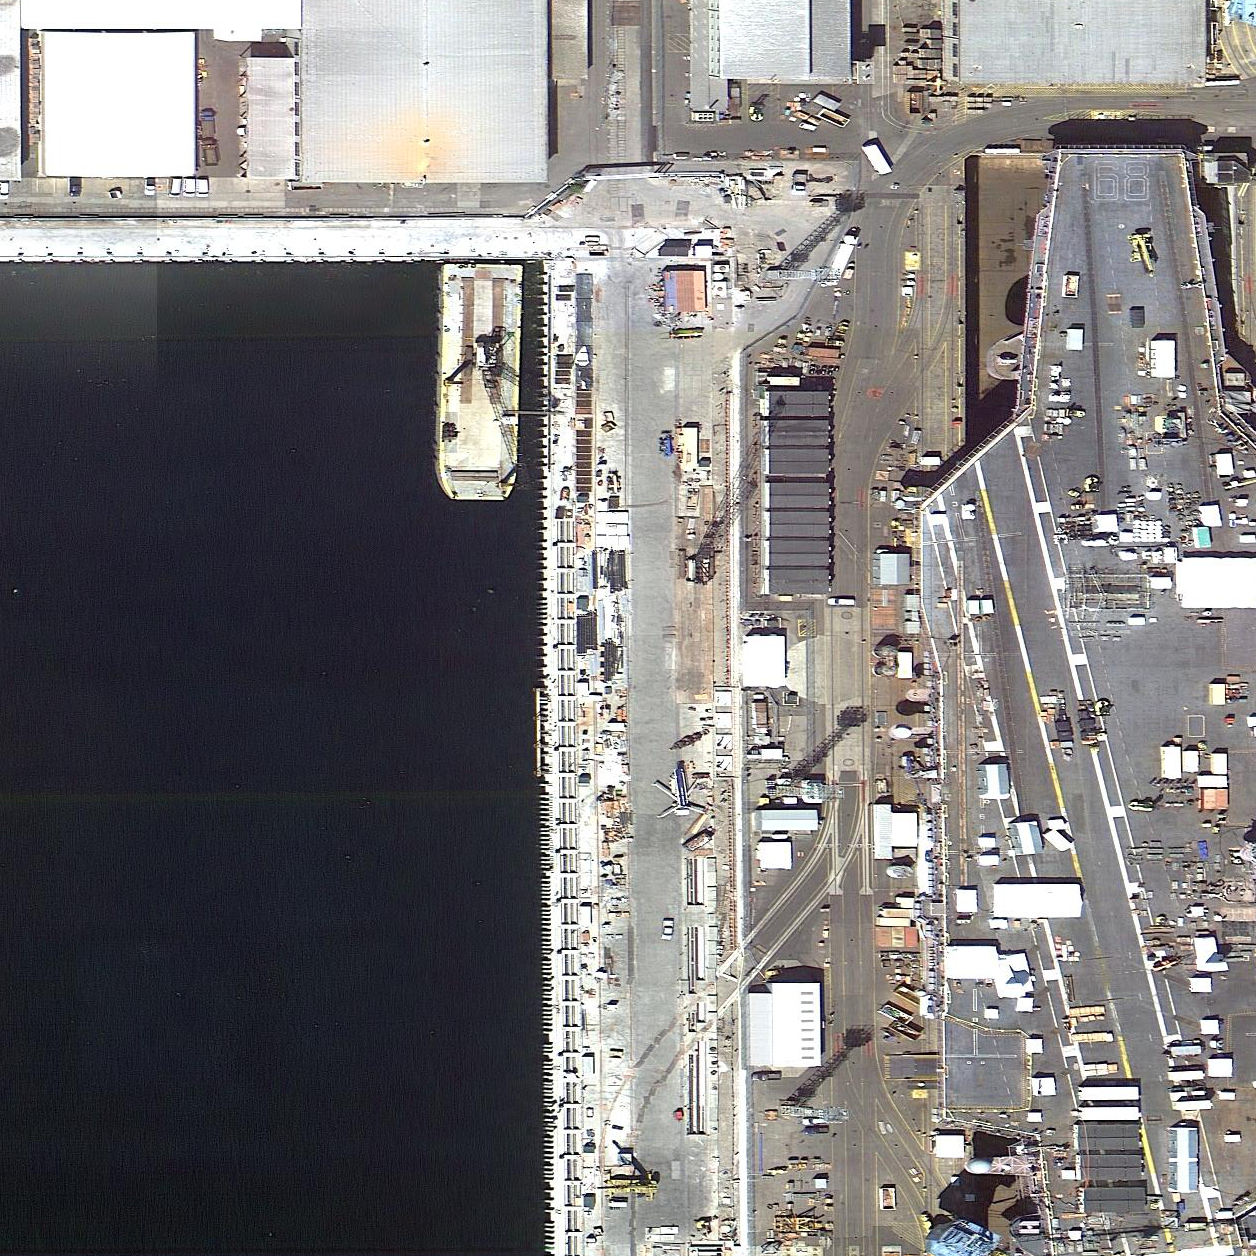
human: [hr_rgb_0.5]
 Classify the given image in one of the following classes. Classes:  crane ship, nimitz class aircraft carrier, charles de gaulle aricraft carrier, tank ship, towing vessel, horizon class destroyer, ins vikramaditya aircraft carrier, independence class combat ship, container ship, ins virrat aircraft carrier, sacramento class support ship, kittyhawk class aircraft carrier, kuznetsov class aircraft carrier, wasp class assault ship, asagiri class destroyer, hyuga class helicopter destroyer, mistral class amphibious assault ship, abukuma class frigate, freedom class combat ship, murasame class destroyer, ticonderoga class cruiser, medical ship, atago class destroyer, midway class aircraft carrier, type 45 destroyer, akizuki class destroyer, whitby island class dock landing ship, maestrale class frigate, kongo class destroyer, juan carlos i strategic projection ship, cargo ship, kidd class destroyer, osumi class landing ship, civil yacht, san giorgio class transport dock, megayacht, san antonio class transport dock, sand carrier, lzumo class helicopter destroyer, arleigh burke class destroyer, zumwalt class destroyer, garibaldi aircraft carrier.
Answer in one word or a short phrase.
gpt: Nimitz class aircraft carrier